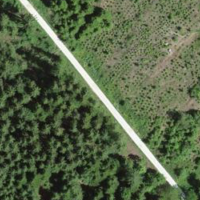
EUNIS habitat code: 41
Species observed at this site:
Sambucus nigra